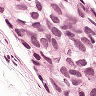
Metastatic tissue present: yes